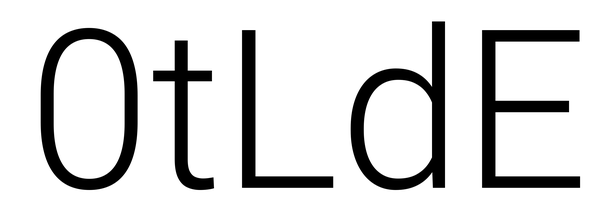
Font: Roboto_Light